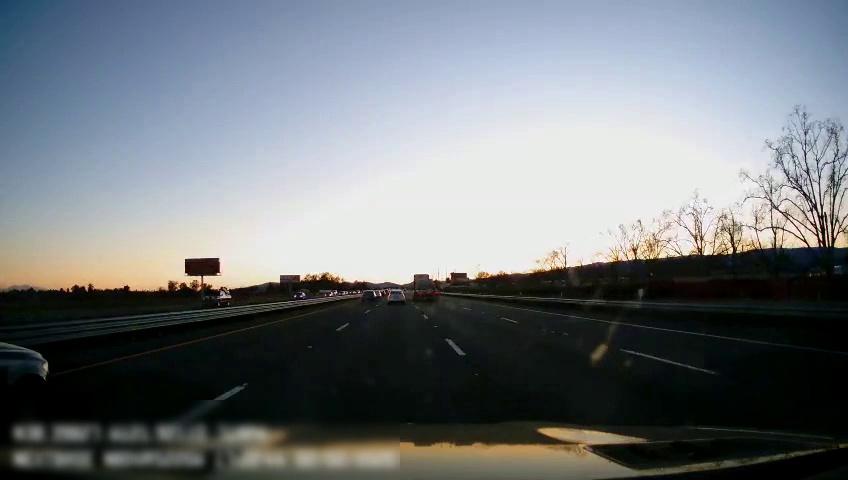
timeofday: Day
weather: Sunny
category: Drivable Space
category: Vehicles | Car
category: Vehicles | Truck
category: Vehicles | Car
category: Vehicles | Car
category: Vehicles | SUV
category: Vehicles | Truck
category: Lanes | Current Lane
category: Lanes | Current Lane
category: Lanes | Alternate Lane
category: Lanes | Alternate Lane
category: Lanes | Alternate Lane